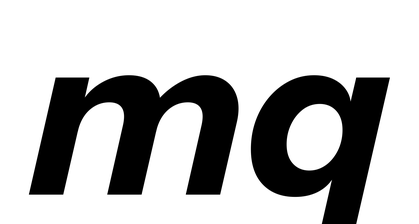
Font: InstrumentSans-Italic_Bold_Italic